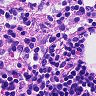
Metastatic tissue present: no